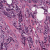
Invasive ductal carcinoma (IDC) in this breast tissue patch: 1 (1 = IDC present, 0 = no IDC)